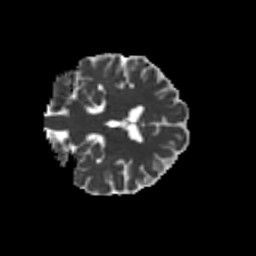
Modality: MD
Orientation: coronal
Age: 31
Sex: male
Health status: healthy
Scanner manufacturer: siemens
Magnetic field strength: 3 T
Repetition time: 8.6 s
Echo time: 0.095 s